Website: bh-photo
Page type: receipt
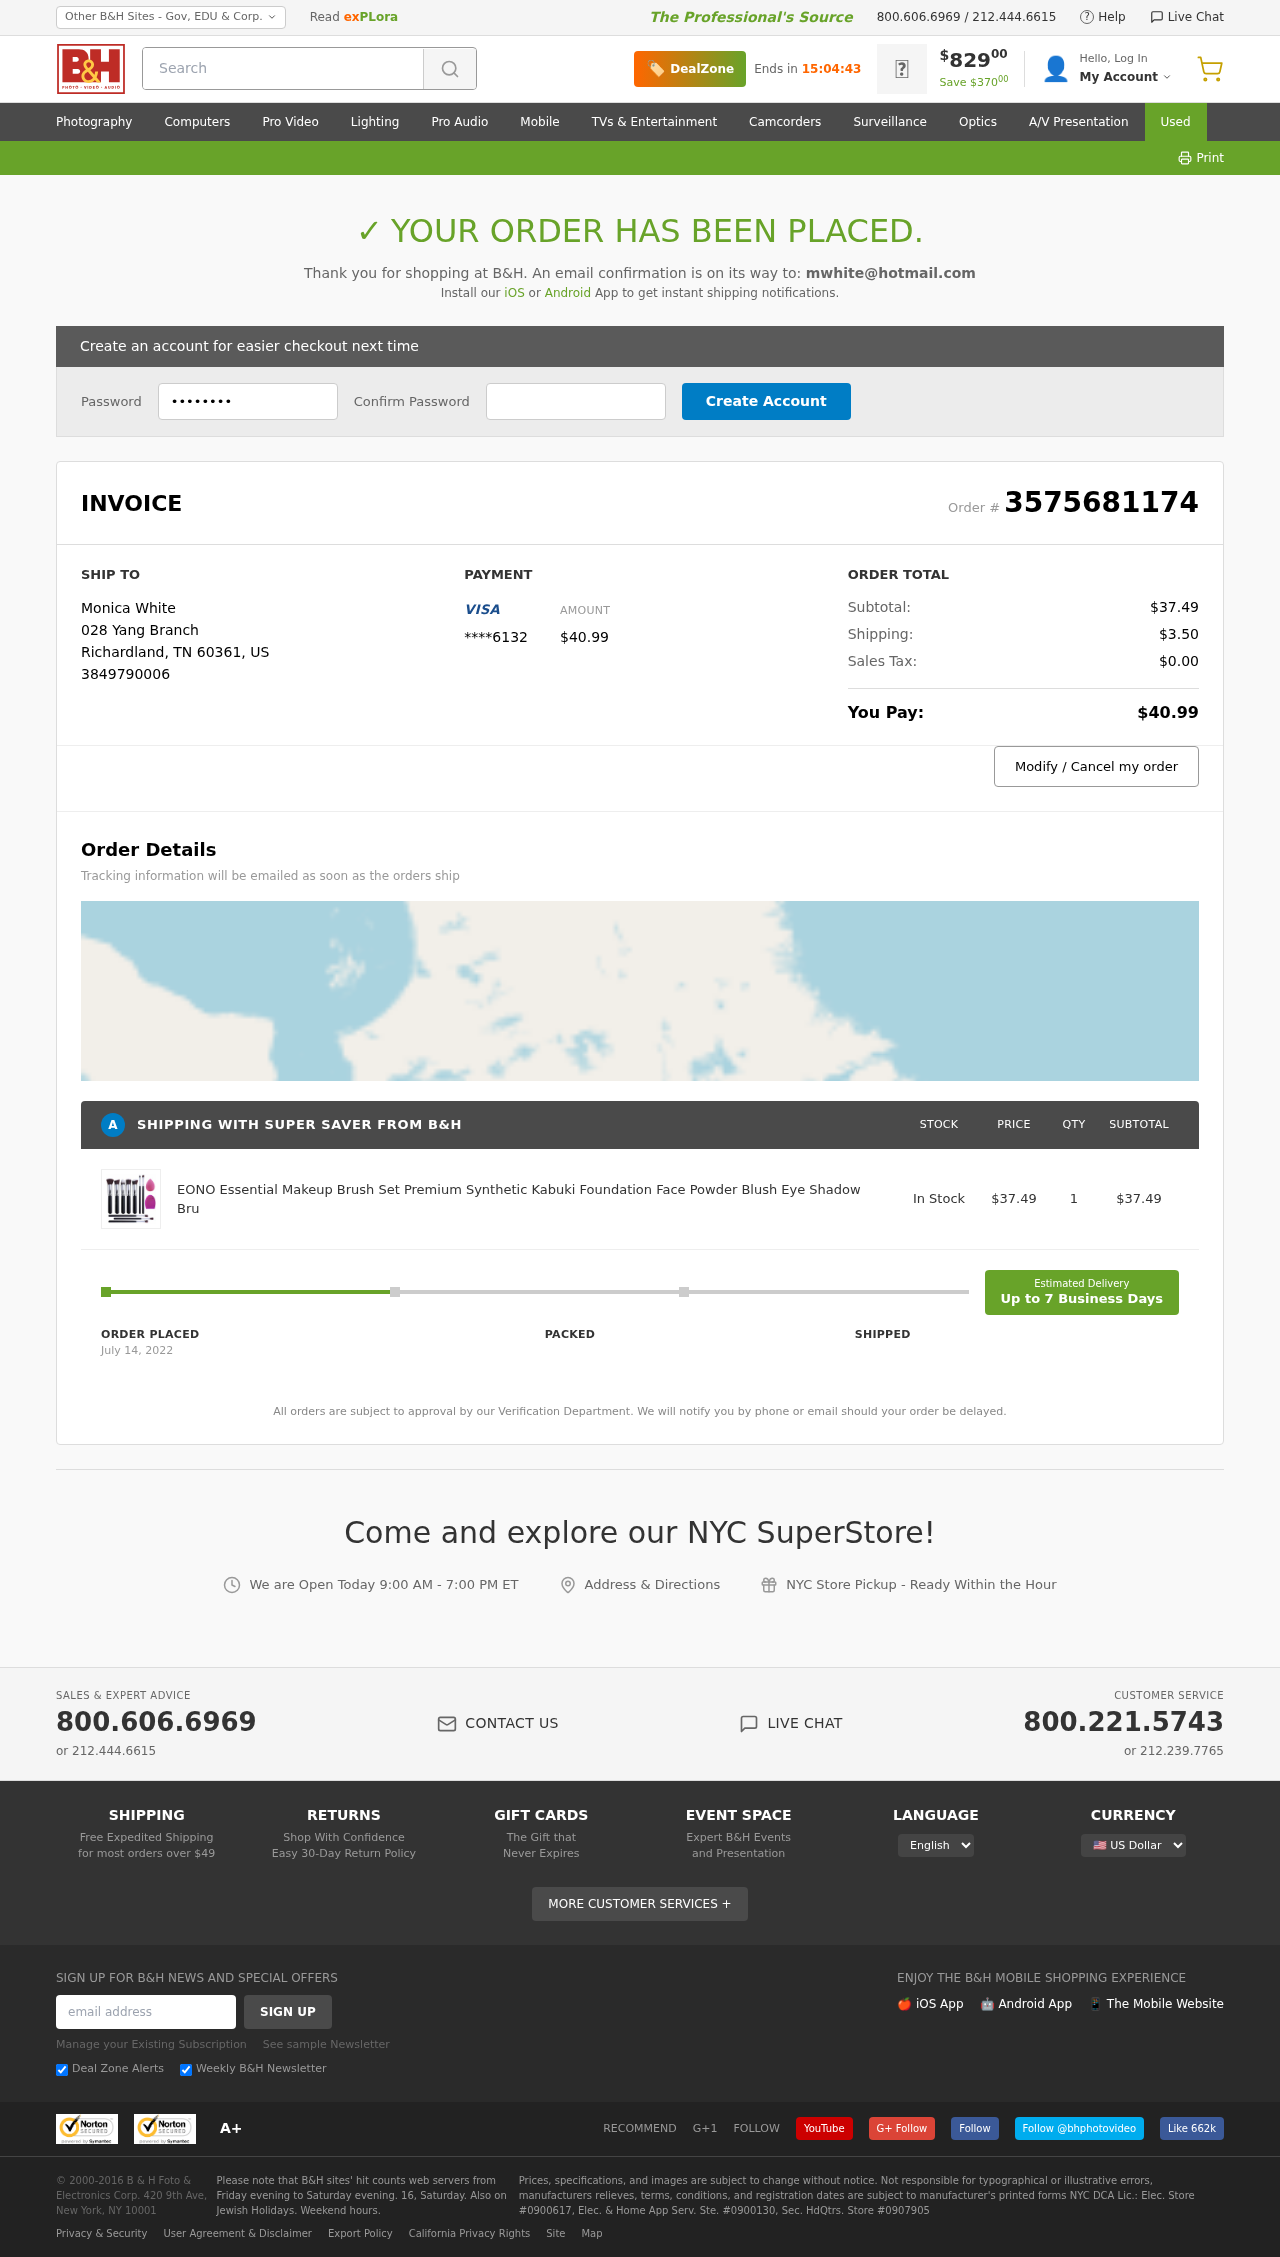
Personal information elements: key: PII_CARD_LAST4
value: ****6132
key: PII_CITY
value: Richardland
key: PII_COUNTRY_CODE
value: US
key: PII_EMAIL
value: mwhite@hotmail.com
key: PII_FULLNAME
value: Monica White
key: PII_PHONE
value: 3849790006
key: PII_POSTCODE
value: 60361
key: PII_STATE_ABBR
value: TN
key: PII_STREET
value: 028 Yang Branch
Product elements: key: PRODUCT1_NAME
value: EONO Essential Makeup Brush Set Premium Synthetic Kabuki Foundation Face Powder Blush Eye Shadow Bru
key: PRODUCT1_PRICE
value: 37.49
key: PRODUCT1_QUANTITY
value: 1
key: PRODUCT1_SUBTOTAL
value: $37.49
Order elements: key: ORDER_ID
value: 3575681174
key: ORDER_TOTAL
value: $40.99
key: ORDER_SUBTOTAL
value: $37.49
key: ORDER_SHIPPING_COST
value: $3.50
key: ORDER_TAX
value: $0.00
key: ORDER_DATE
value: July 14, 2022
Search elements: key: HEADER_SEARCH
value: Search